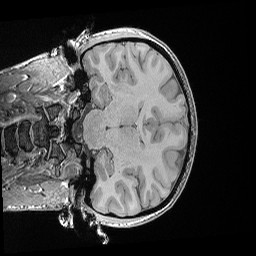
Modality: T1w
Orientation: coronal
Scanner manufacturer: siemens
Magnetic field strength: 3 T
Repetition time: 0.02 s
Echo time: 0.00492 s